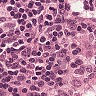
Metastatic tissue present: no